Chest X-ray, AP view. Patient: 37 years old, sex M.
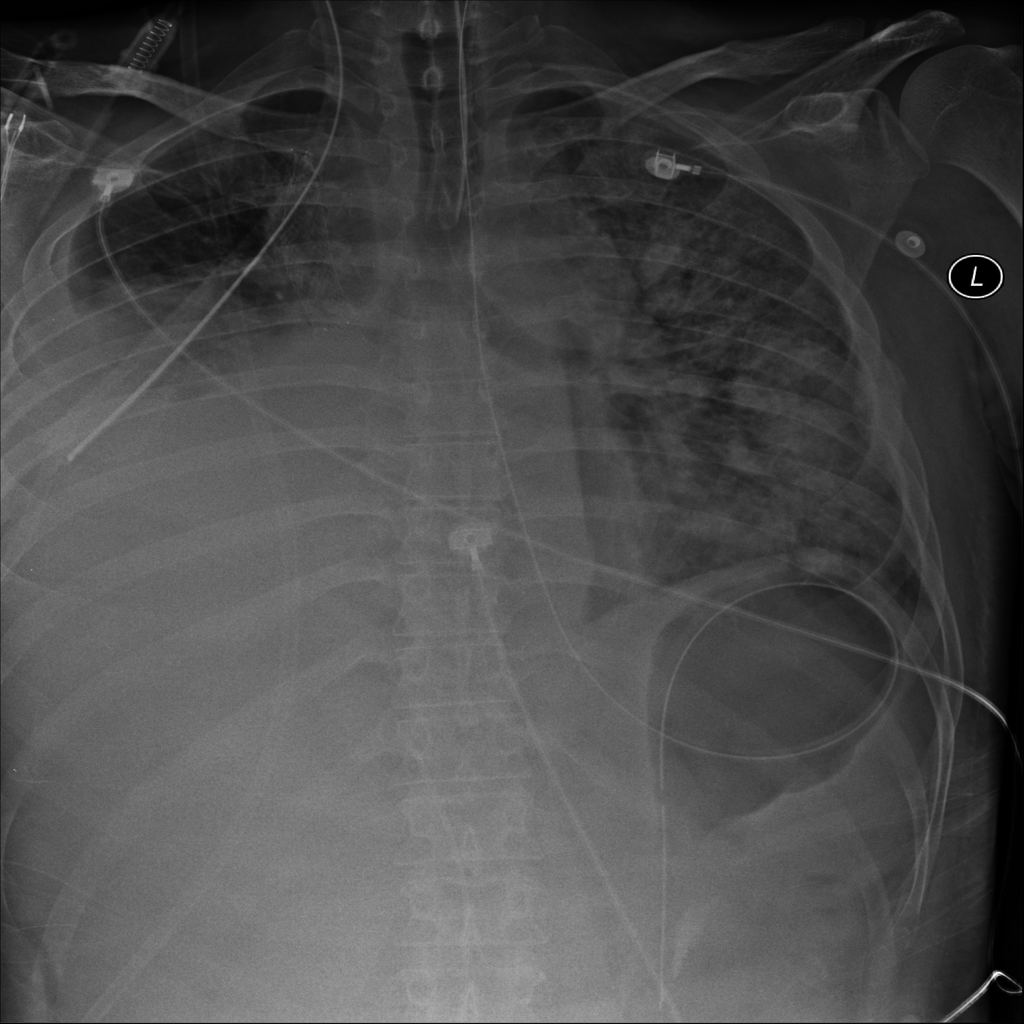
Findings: Effusion, Infiltration